Field crop: maize
Growth stage: 2
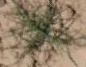
Species: salsola